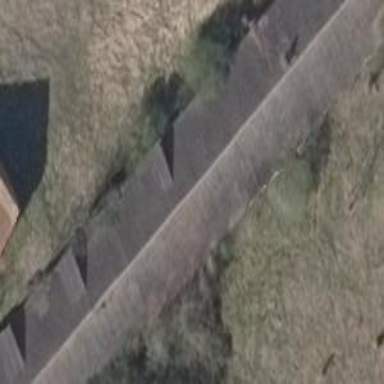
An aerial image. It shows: Shed building.